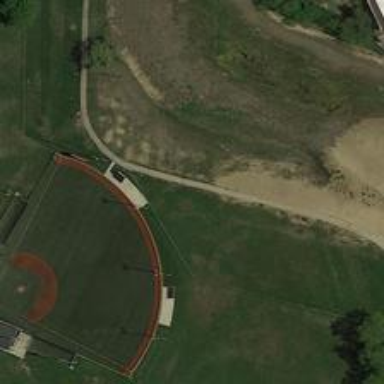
A fan-shaped baseball field is situated on this grassland .